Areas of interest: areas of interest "Commercial service"
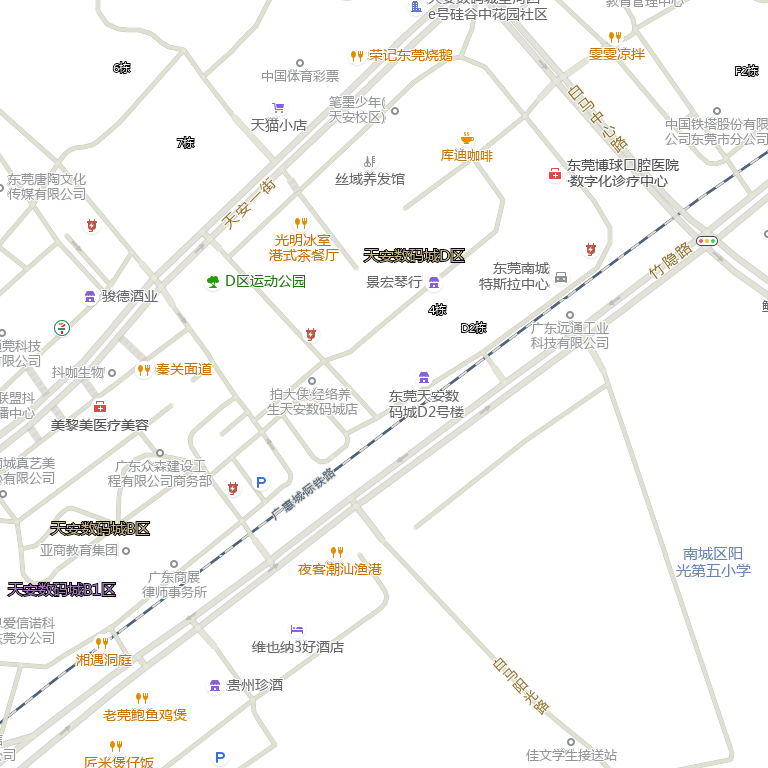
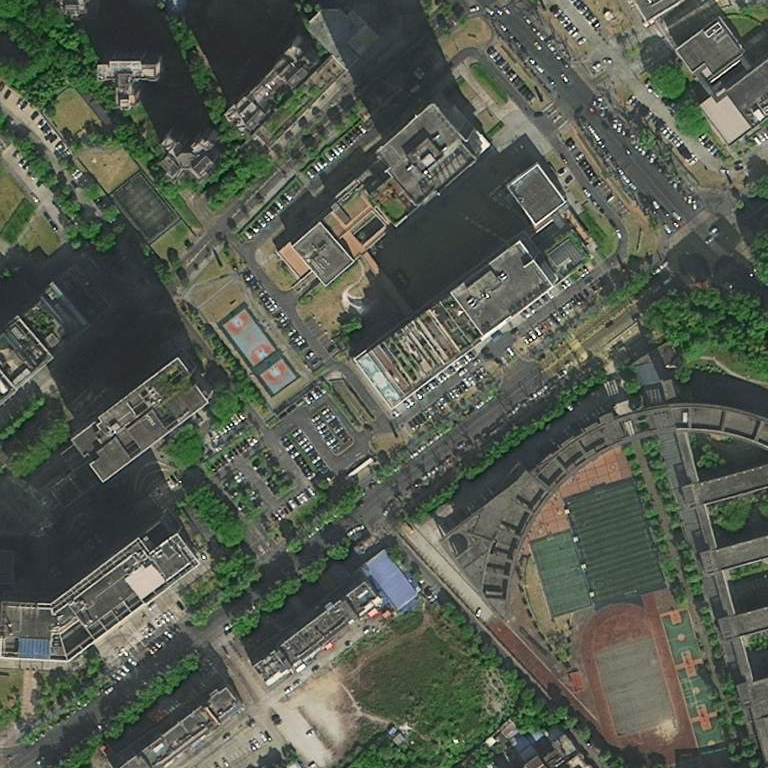